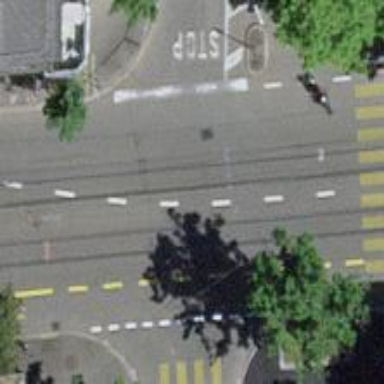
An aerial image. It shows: Tram level crossing on railway.